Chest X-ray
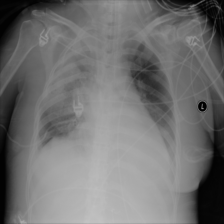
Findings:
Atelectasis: negative
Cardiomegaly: negative
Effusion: negative
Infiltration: negative
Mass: negative
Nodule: negative
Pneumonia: negative
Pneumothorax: negative
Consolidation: negative
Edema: negative
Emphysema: negative
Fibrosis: negative
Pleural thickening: negative
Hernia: negative